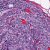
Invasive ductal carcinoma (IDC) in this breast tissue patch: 0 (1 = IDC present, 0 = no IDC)